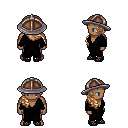
a pixel art fantasy rpg character, male body template, human, dark skin, gray robe, gold greaves, light blonde right-swept hairstyle, chain helm, ghillies, four views (front, back, left, right), 2x2 character sprite sheet, small pixel art, hard edges, no anti-aliasing